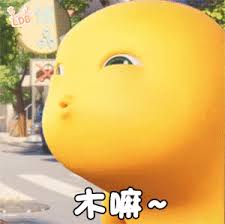
Label: nailong